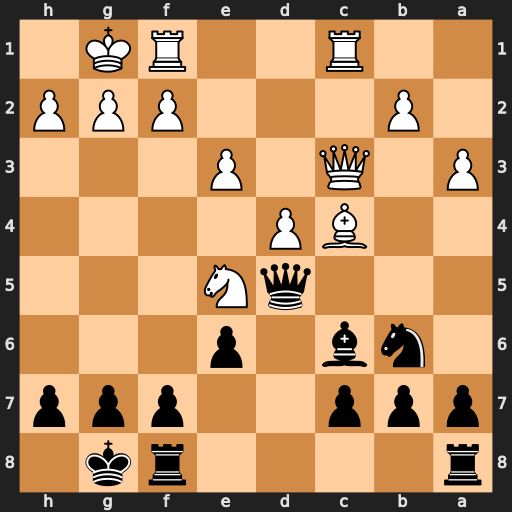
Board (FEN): r4rk1/ppp2ppp/1nb1p3/3qN3/2BP4/P1Q1P3/1P3PPP/2R2RK1
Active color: b
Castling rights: -
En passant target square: -
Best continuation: Qxg2#